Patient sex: M
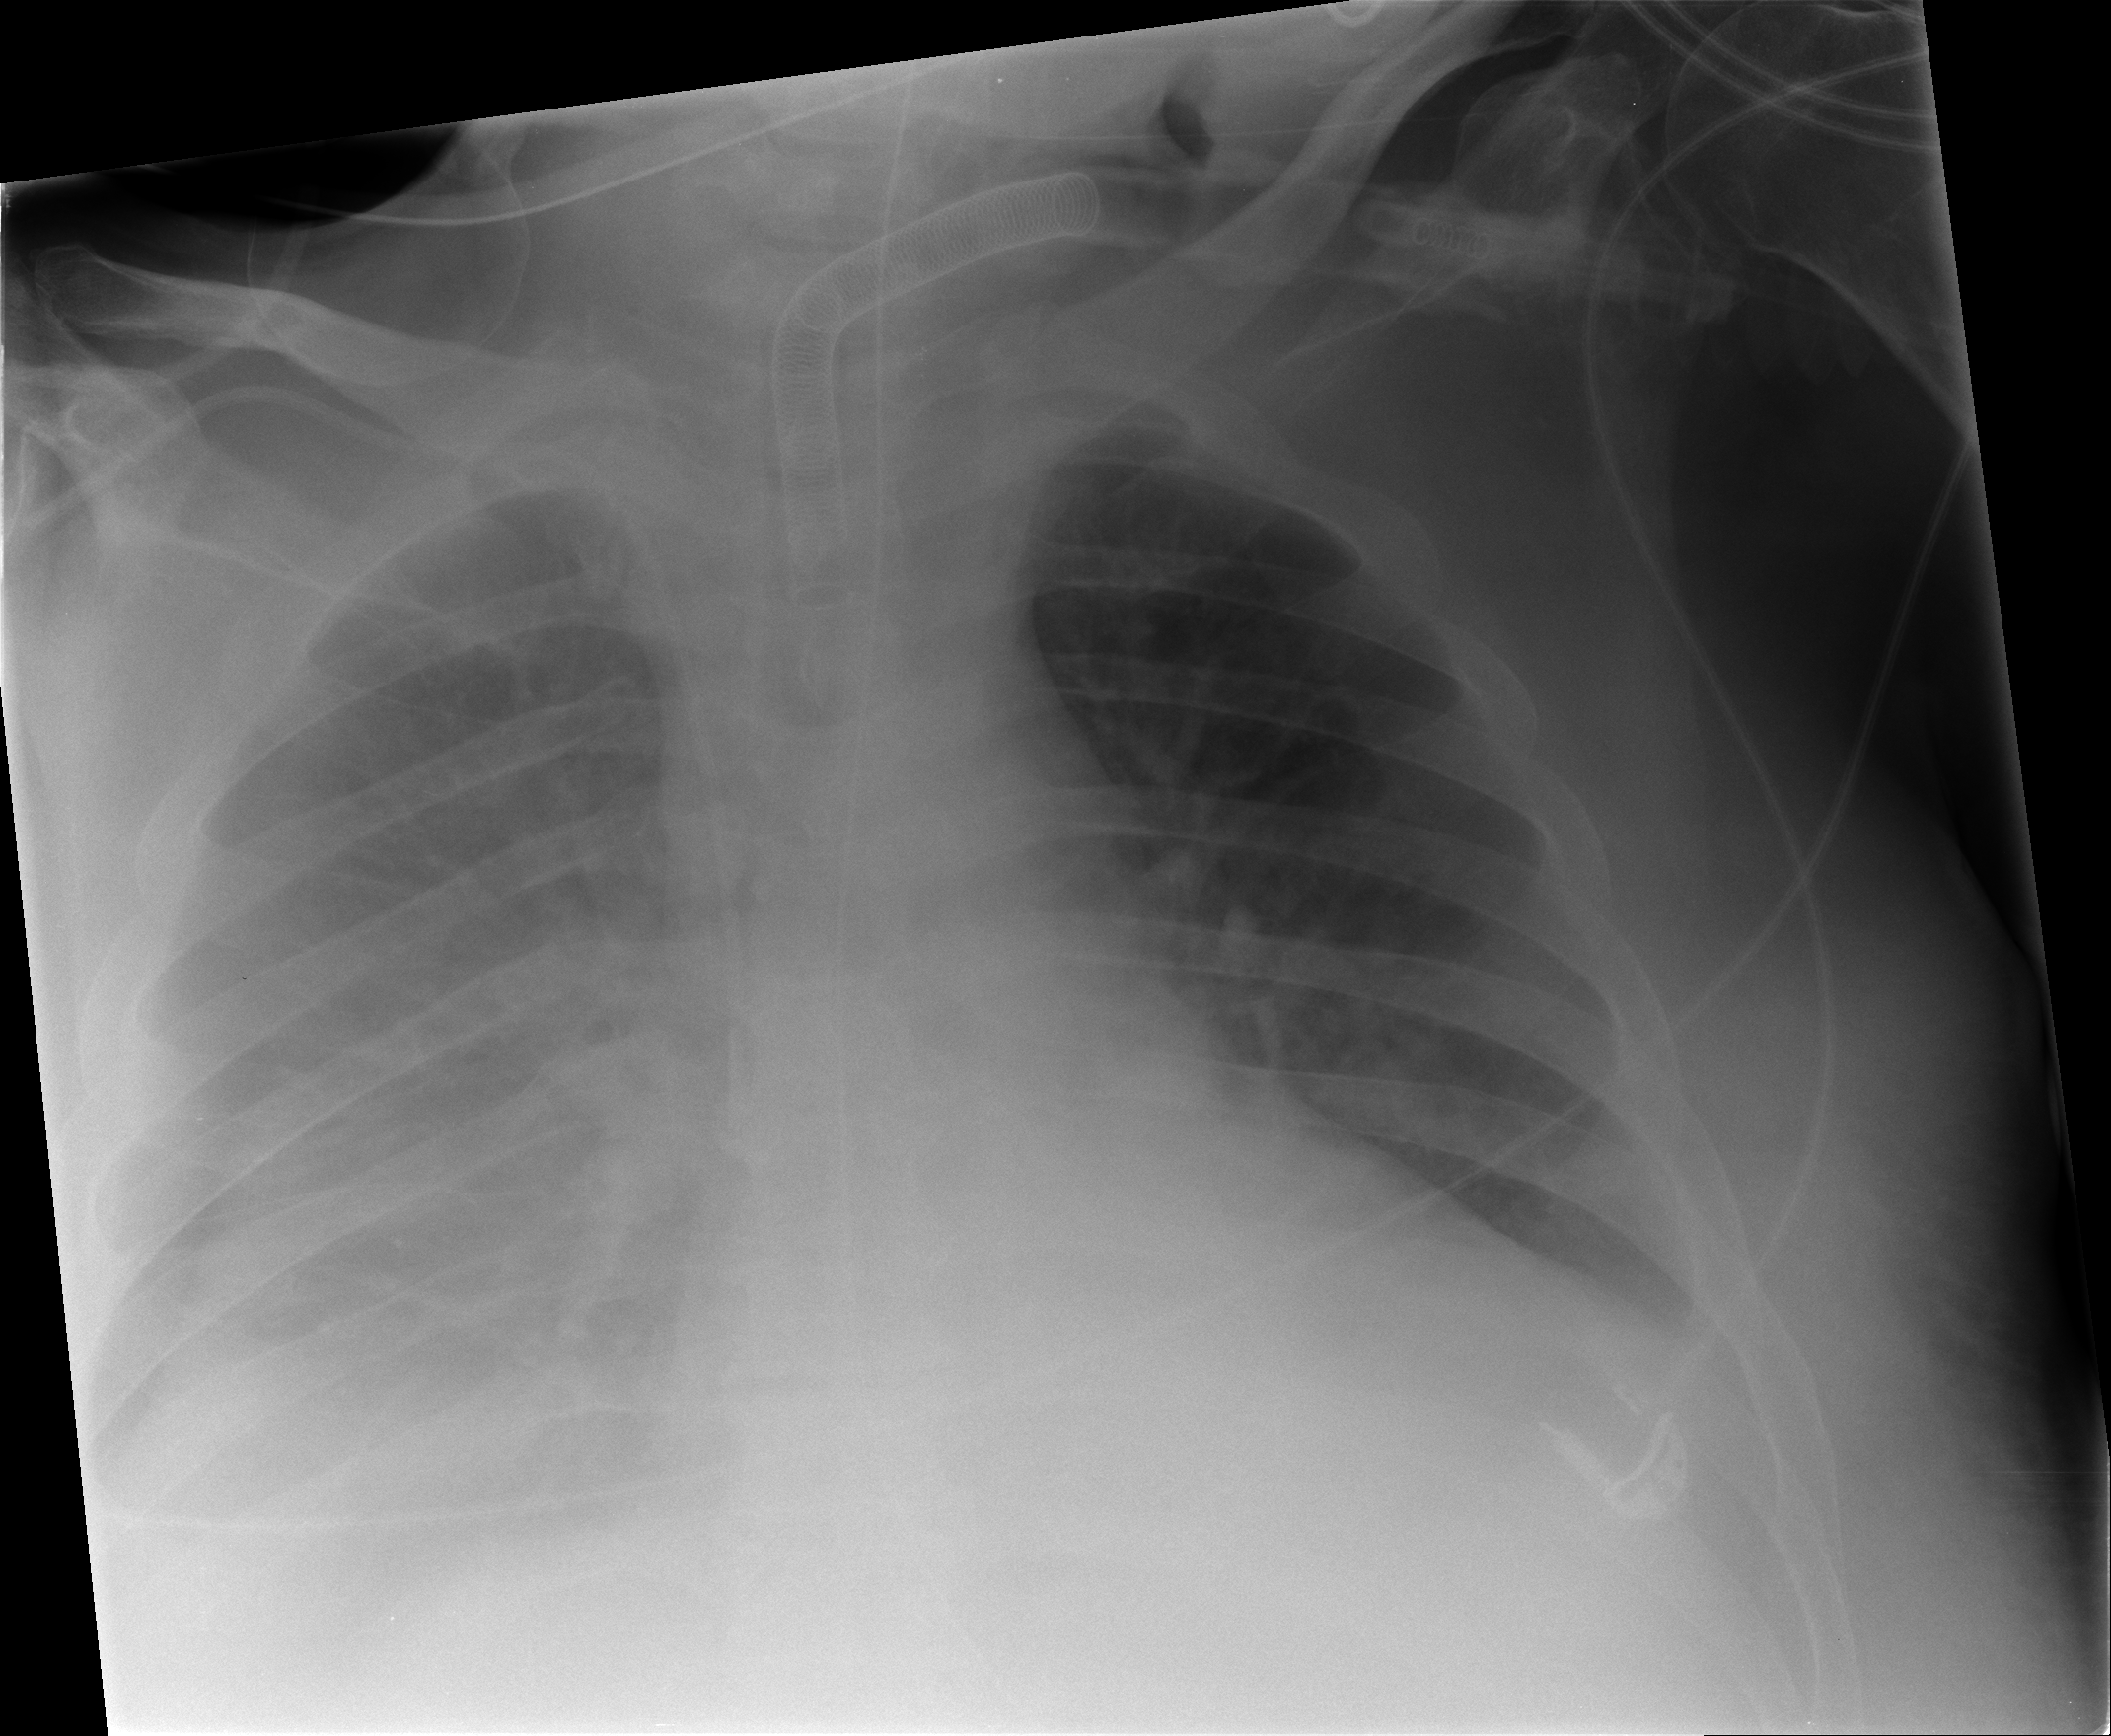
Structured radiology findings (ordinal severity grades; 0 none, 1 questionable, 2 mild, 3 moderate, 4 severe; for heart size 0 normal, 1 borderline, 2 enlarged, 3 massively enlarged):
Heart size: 0
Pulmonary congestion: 0
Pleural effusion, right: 3
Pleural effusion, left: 0
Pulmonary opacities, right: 0
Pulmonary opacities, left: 0
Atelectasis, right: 3
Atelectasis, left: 0